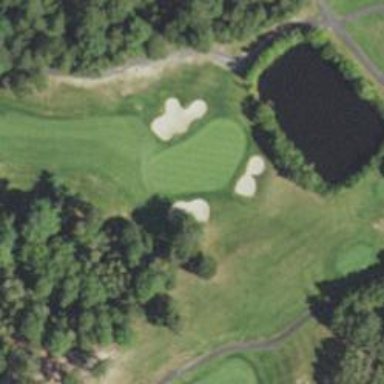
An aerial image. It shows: Golf hole.